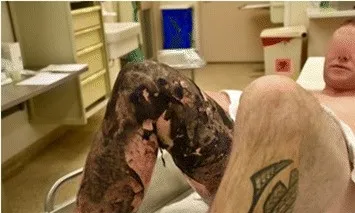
Case 1, the right leg on admission.
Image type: medical_photograph (skin_photograph)